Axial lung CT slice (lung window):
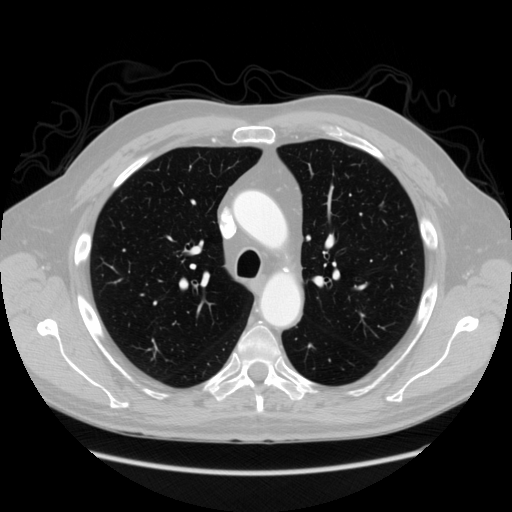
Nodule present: no